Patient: sex F, age 76
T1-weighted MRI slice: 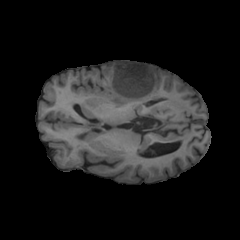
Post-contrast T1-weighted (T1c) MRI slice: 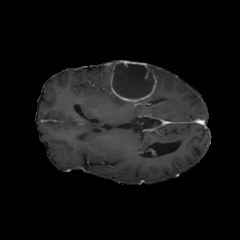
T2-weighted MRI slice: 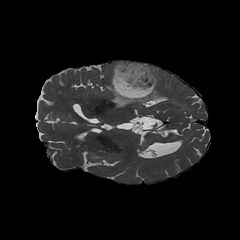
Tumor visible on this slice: yes
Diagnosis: Glioblastoma, IDH-wildtype
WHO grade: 4